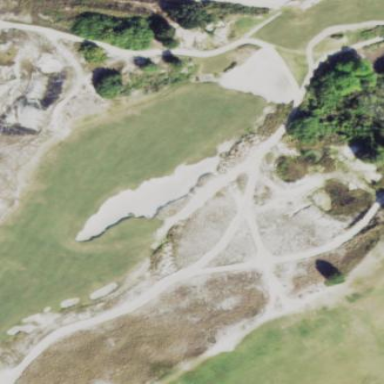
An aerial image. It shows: Golf bunker filled with sandy terrain.